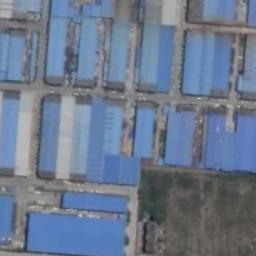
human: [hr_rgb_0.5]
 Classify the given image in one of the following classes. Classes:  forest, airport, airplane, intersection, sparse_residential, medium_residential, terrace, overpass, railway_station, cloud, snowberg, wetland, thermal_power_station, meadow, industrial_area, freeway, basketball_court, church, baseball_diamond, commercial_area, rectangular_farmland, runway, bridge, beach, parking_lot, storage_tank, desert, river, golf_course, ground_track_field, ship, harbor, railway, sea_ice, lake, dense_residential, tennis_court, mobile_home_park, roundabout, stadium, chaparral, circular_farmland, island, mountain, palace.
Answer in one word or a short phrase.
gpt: industrial_area